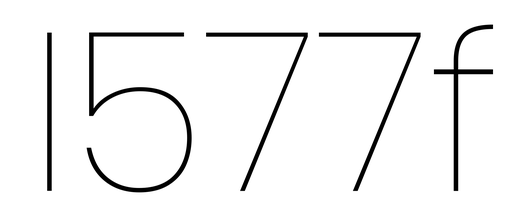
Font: Poppins-Thin